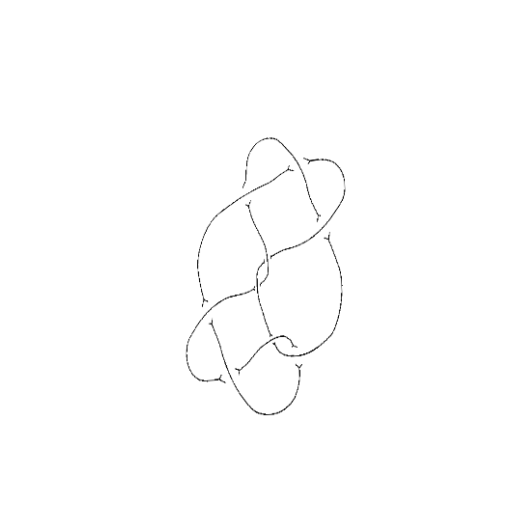
Crossing number: 9